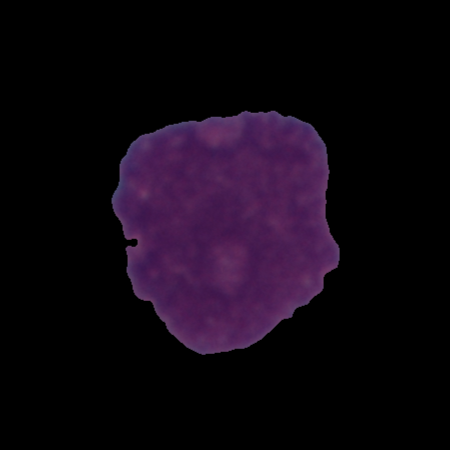
Label: cancer